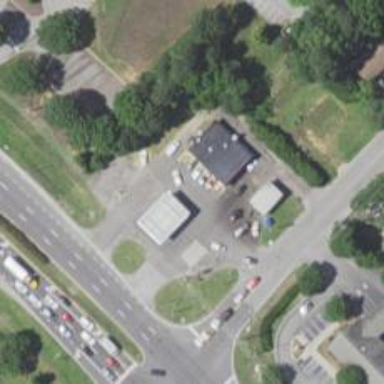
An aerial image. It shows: Convenience shop.